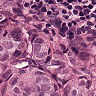
Metastatic tissue present: yes